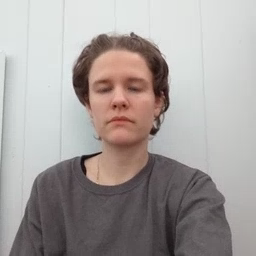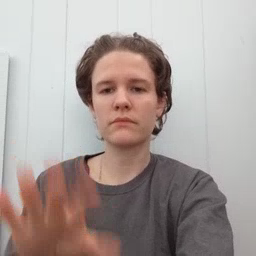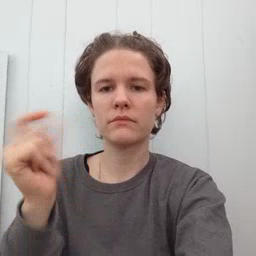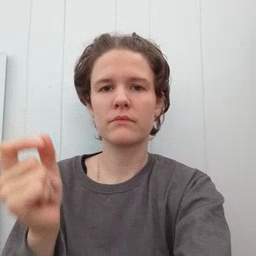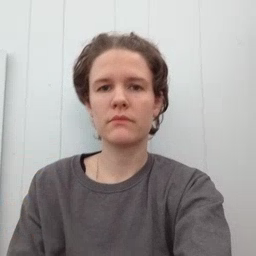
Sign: dog